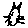
Label: cat